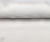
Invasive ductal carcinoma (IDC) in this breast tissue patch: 0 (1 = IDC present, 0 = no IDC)